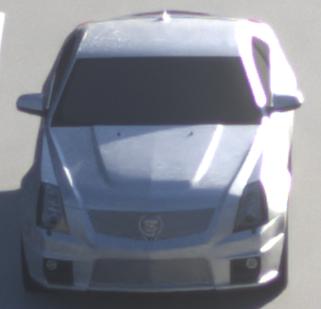
Make: Cadillac
Model: CTS-V
Detailed model: CTS-V (II) Limousine
Model produced from: 2008/11
Model produced until: 2010/12
Doors: 4
Color: white
Road condition: dry road
Daytime: sunrise or sunset
Contrast: medium contrast